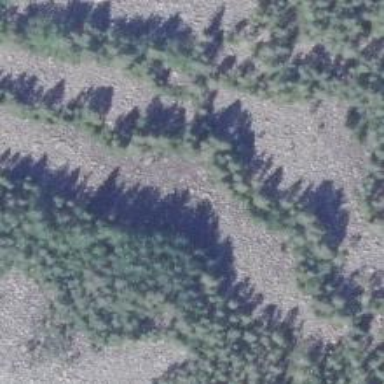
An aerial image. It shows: Natural scree.